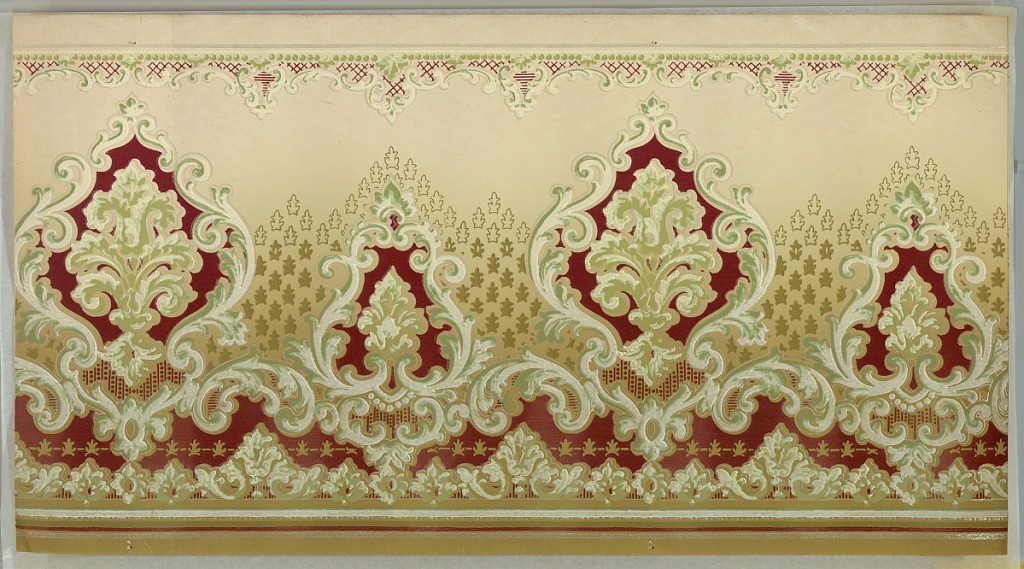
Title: Frieze
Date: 1905–1915
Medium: Machine-printed paper, liquid mica
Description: Large-scale foliate medallions alternate with smaller medallions. Medallions connected by scrolling foliage. Printed on background that shades from light tan at top to darker tan at bottom.